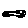
Label: car